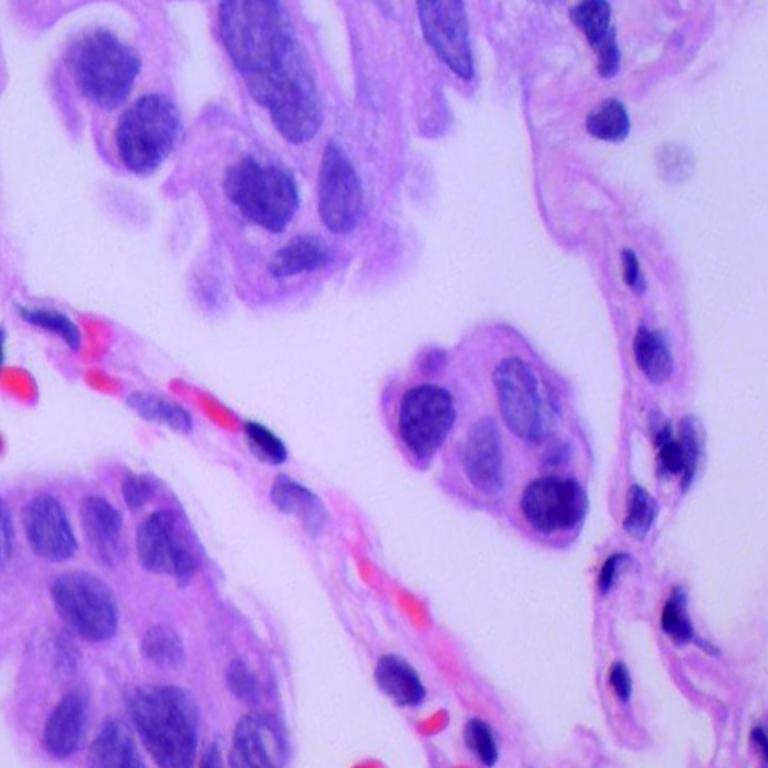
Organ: lung
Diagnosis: adenocarcinomas